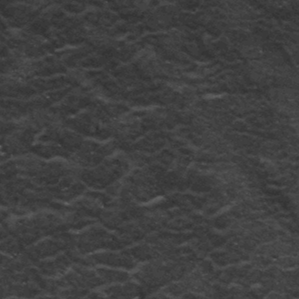
Label: frost